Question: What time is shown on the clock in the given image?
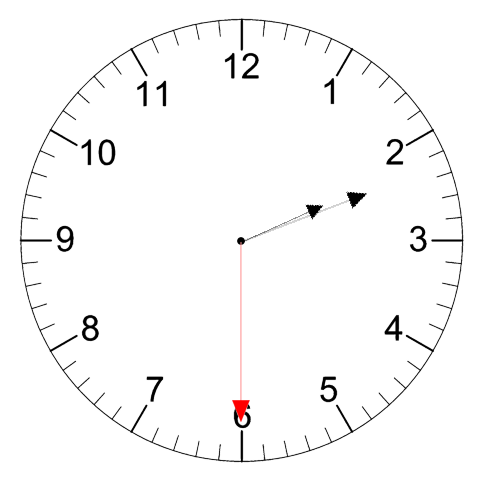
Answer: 02:11:30